Question: my question is really trivial but as a beginner in NetLogo I still cannot find my answer..
I have created a patchy surface (available here: <URL>
'''
to setup
clear-all
setup-patches
reset-ticks
end
;create patchy surface
to setup-patches
ask n-of 5 patches [ set pcolor green ]
ask patch 0 0 [ set pcolor yellow ]
show max-one-of patches with [pcolor = green] [distancexy 0 0]
end
'''
I want to
To measure the distance in NetLogo, I found two possibilities:
- -
I tried to create monitors to observe the distance measures using
- -
Please, If I have to create patches-own variable, how can I include it into my code?
Thank you a lot,

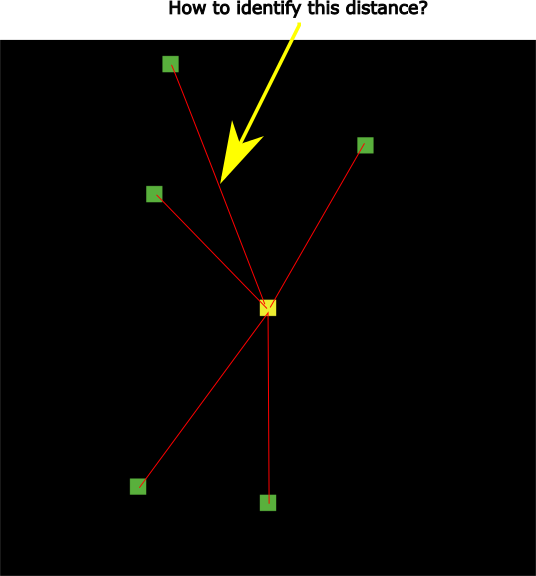
Answer: Try with 'max':
'''
max [distancexy 0 0] of patches with [pcolor = green]
'''